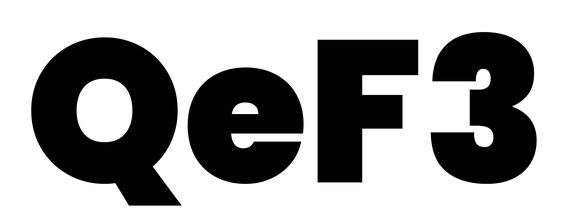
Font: Poppins-Black